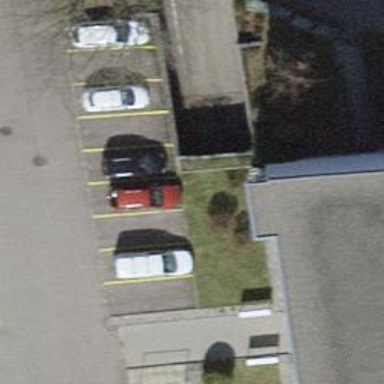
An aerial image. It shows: Parking entrance.